Question: Hi all I am using spring mvc and I have a form where I have to use a combo box in step a list of objects driver to be loaded into the combo box but it turns out I show it as a string and not as the object .
a little above I have a combo box where I pass in the same way but is out of form and position with JSTL.
what I need is that the first two attributes of my object is loaded for the combo box
Here is the code and images so they can help me.
Controller
'''
@RequestMapping(value="products.htm", method=RequestMethod.GET)
public String homeSuppliers(@RequestParam(required=false) String state, ModelMap model){
try {
if (state != null) {
model.addAttribute("state", state);
}
List<ProveedoresDTO> listSupplier = supplierService.getAllSuppliersDTO();
List<ProductosDTO> listProducts = productService.getAllProductsDTO();
model.addAttribute("listProducts",listProducts);
model.addAttribute("listSupplier",listSupplier);
model.addAttribute("productAtt", new ProductsDTO());
} catch (Exception e) {
model.addAttribute("msg",e.getMessage());
}
return "productsView/products";
}
'''
JSP
'''
<select id="comboProducts" onchange="BuscaProductPorId()">
<option value="0"></option>
<c:forEach items="${listProducts}" var="product">
<option value="${product.productID}">${product.productName}</option>
</c:forEach>
</select>
<h1>${msg}</h1>
<form:form commandName="productAtt" action="crearProduct" method="get"
id="formSend">
<fieldset>
<legend>Product</legend>
<form:hidden path="productID" />
<table>
<tr>
<td><form:label path="productName">Nombre Product</form:label></td>
<td>:</td>
<td><form:input path="productName" /></td>
<td><form:errors path="productName" /></td>
</tr>
<tr>
<td><form:label path="supplierID">Select Supplier</form:label></td>
<td>:</td>
<td><form:select path="supplierID" multiple="false" items="${listSupplier}"></form:select></td>
<td><form:errors path="supplierID" /></td>
</tr>
<tr>
<td><form:label path="quantityPerUnit">Cantidad por Unidad</form:label></td>
<td>:</td>
<td><form:input path="quantityPerUnit" /></td>
<td><form:errors path="quantityPerUnit" /></td>
</tr>
<tr>
<td><form:label path="unitPrice">Precio Unitario</form:label></td>
<td>:</td>
<td><form:input path="unitPrice" /></td>
<td><form:errors path="unitPrice" /></td>
</tr>
<tr>
<td><form:label path="unitsInStock">Unidades en Stock</form:label></td>
<td>:</td>
<td><form:input path="unitsInStock" /></td>
<td><form:errors path="unitsInStock" /></td>
</tr>
<tr>
<td><form:label path="unitsOnOrder">Unidades en Orden</form:label></td>
<td>:</td>
<td><form:input path="unitsOnOrder" /></td>
<td><form:errors path="unitsOnOrder" /></td>
</tr>
<tr>
<td><form:label path="reorderLevel">Nivel de Orden</form:label></td>
<td>:</td>
<td><form:input path="reorderLevel" /></td>
<td><form:errors path="reorderLevel" /></td>
</tr>
<tr>
<td><form:label path="discontinued">Descontinuado</form:label></td>
<td>:</td>
<td><form:input path="discontinued" /></td>
<td><form:errors path="discontinued" /></td>
</tr>
<tr>
<td><br></td>
</tr>
<tr>
<td><input type="submit" value="Crear Product" name="crea"
id="crea"></td>
<td><input type="button" onclick="formReset()"
value="Limpiar Campos" /></td>
</tr>
</table>
</fieldset>
</form:form>
'''
Result

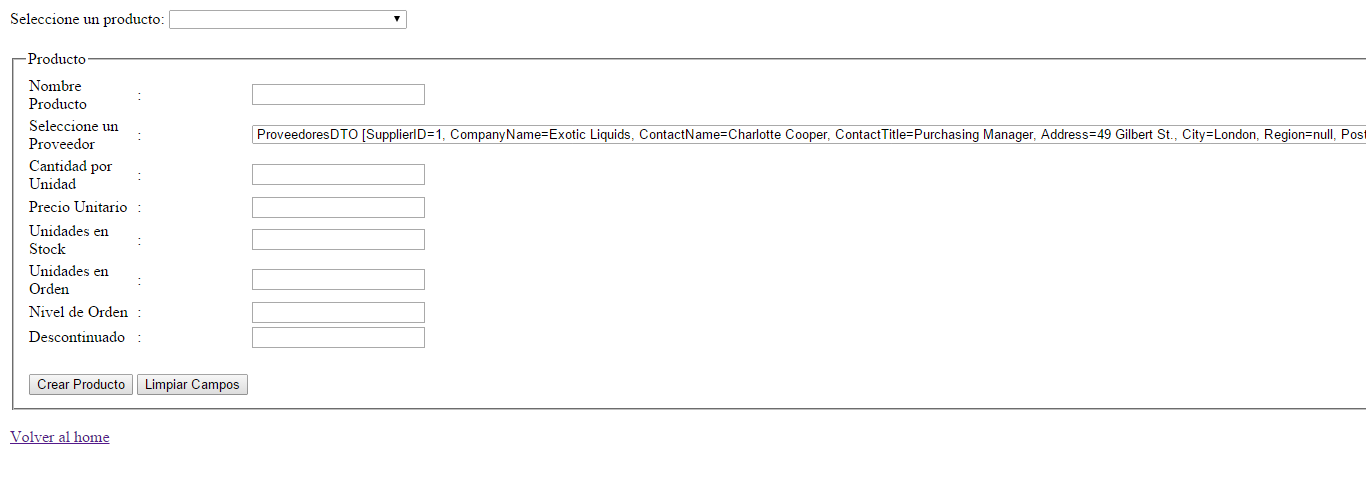
Answer: You are not specifying what to use for your options. Try this:
'''
<form:select path="supplierID" multiple="false">
<form:options items="${listSupplier}" itemValue="SupplierID" itemLabel="CompanyName"/>
</form:select>
'''
Please note the 'items' name has been changed to match the one given by the '@Controller'